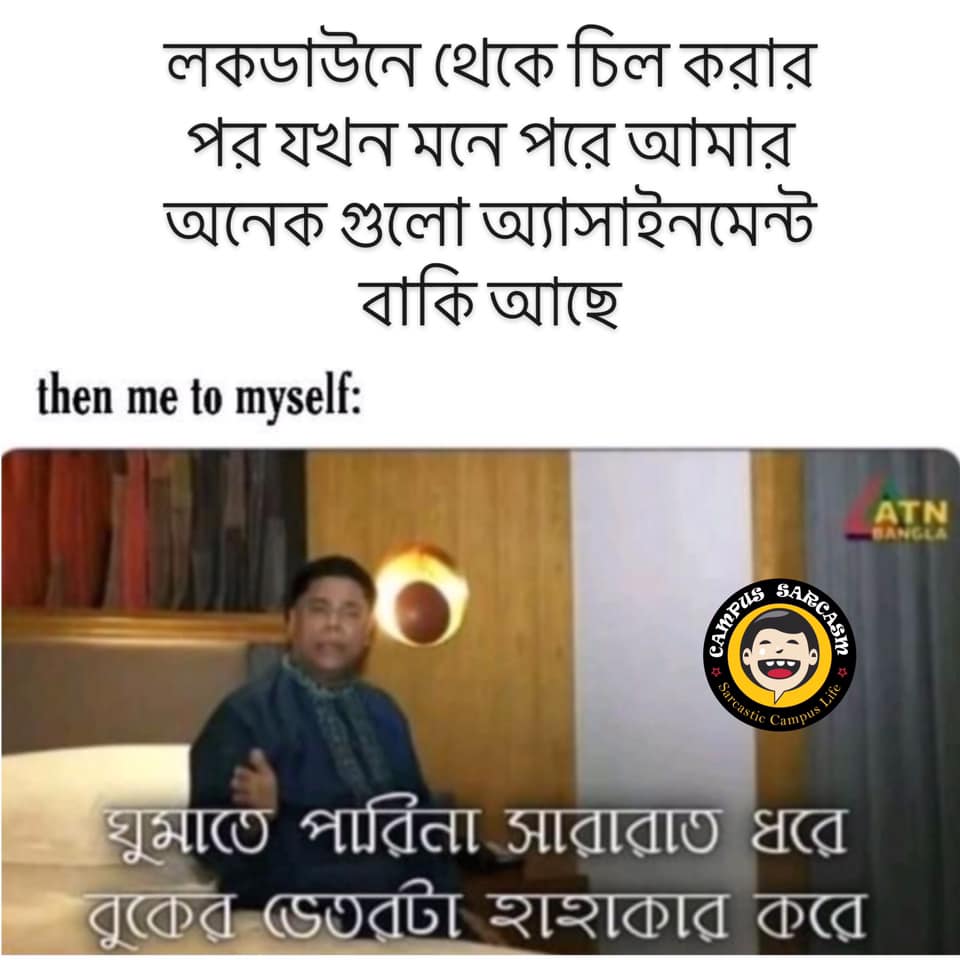
Caption: লকডাউনে থেকে চিল করার পর যখন মনে পরে আমার অনেকগুলো অ্যাসাইনমেন্ট বাকি আছে  then me to myself :      ঘুমাতে পারিনা সারারাত ধরে বুকের ভেতরটা হাহাকার করে
Label: non-hate